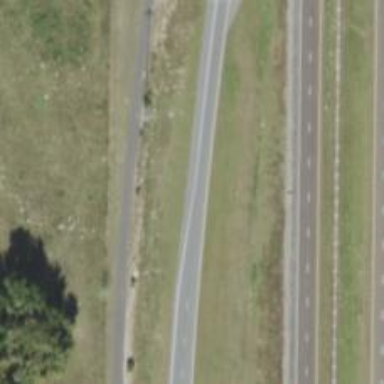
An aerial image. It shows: Toll gantry on the road.